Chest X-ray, PA view. Patient: 80 years old, sex M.
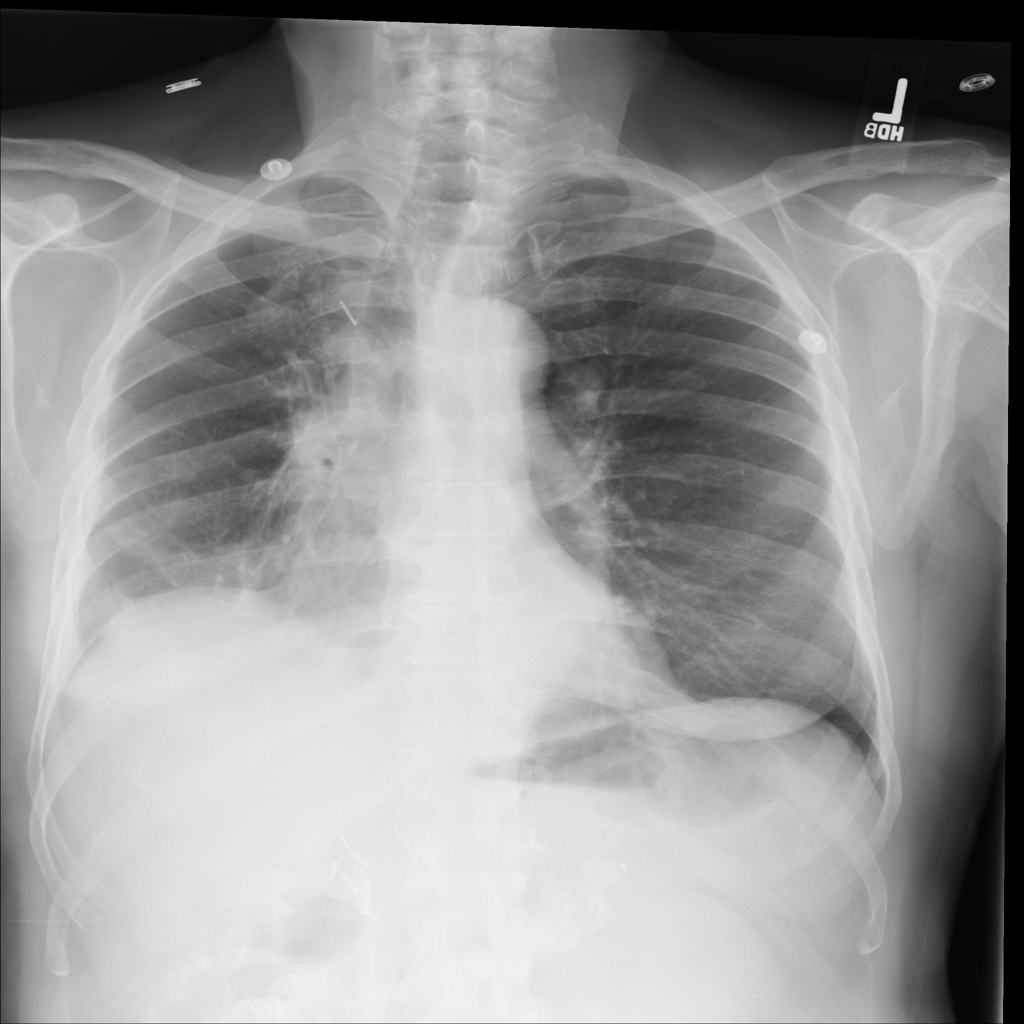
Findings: Atelectasis, Effusion, Infiltration